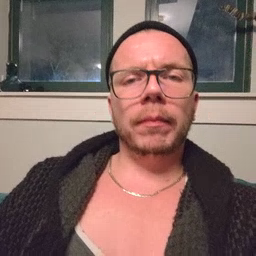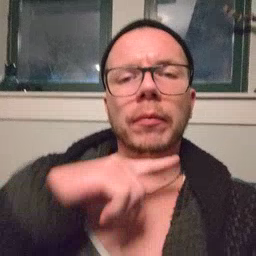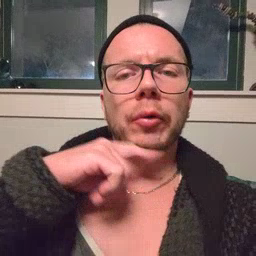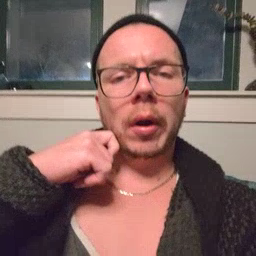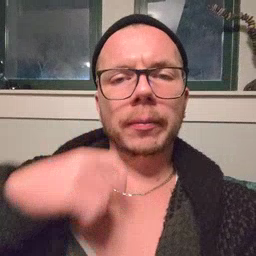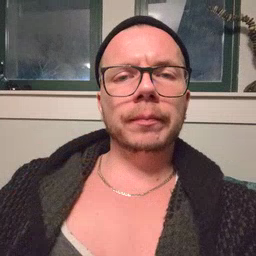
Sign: dry